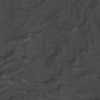
Label: not_dusty